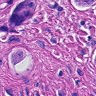
Metastatic tissue present: yes